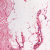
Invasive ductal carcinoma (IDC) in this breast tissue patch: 0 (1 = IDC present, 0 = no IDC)